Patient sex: M
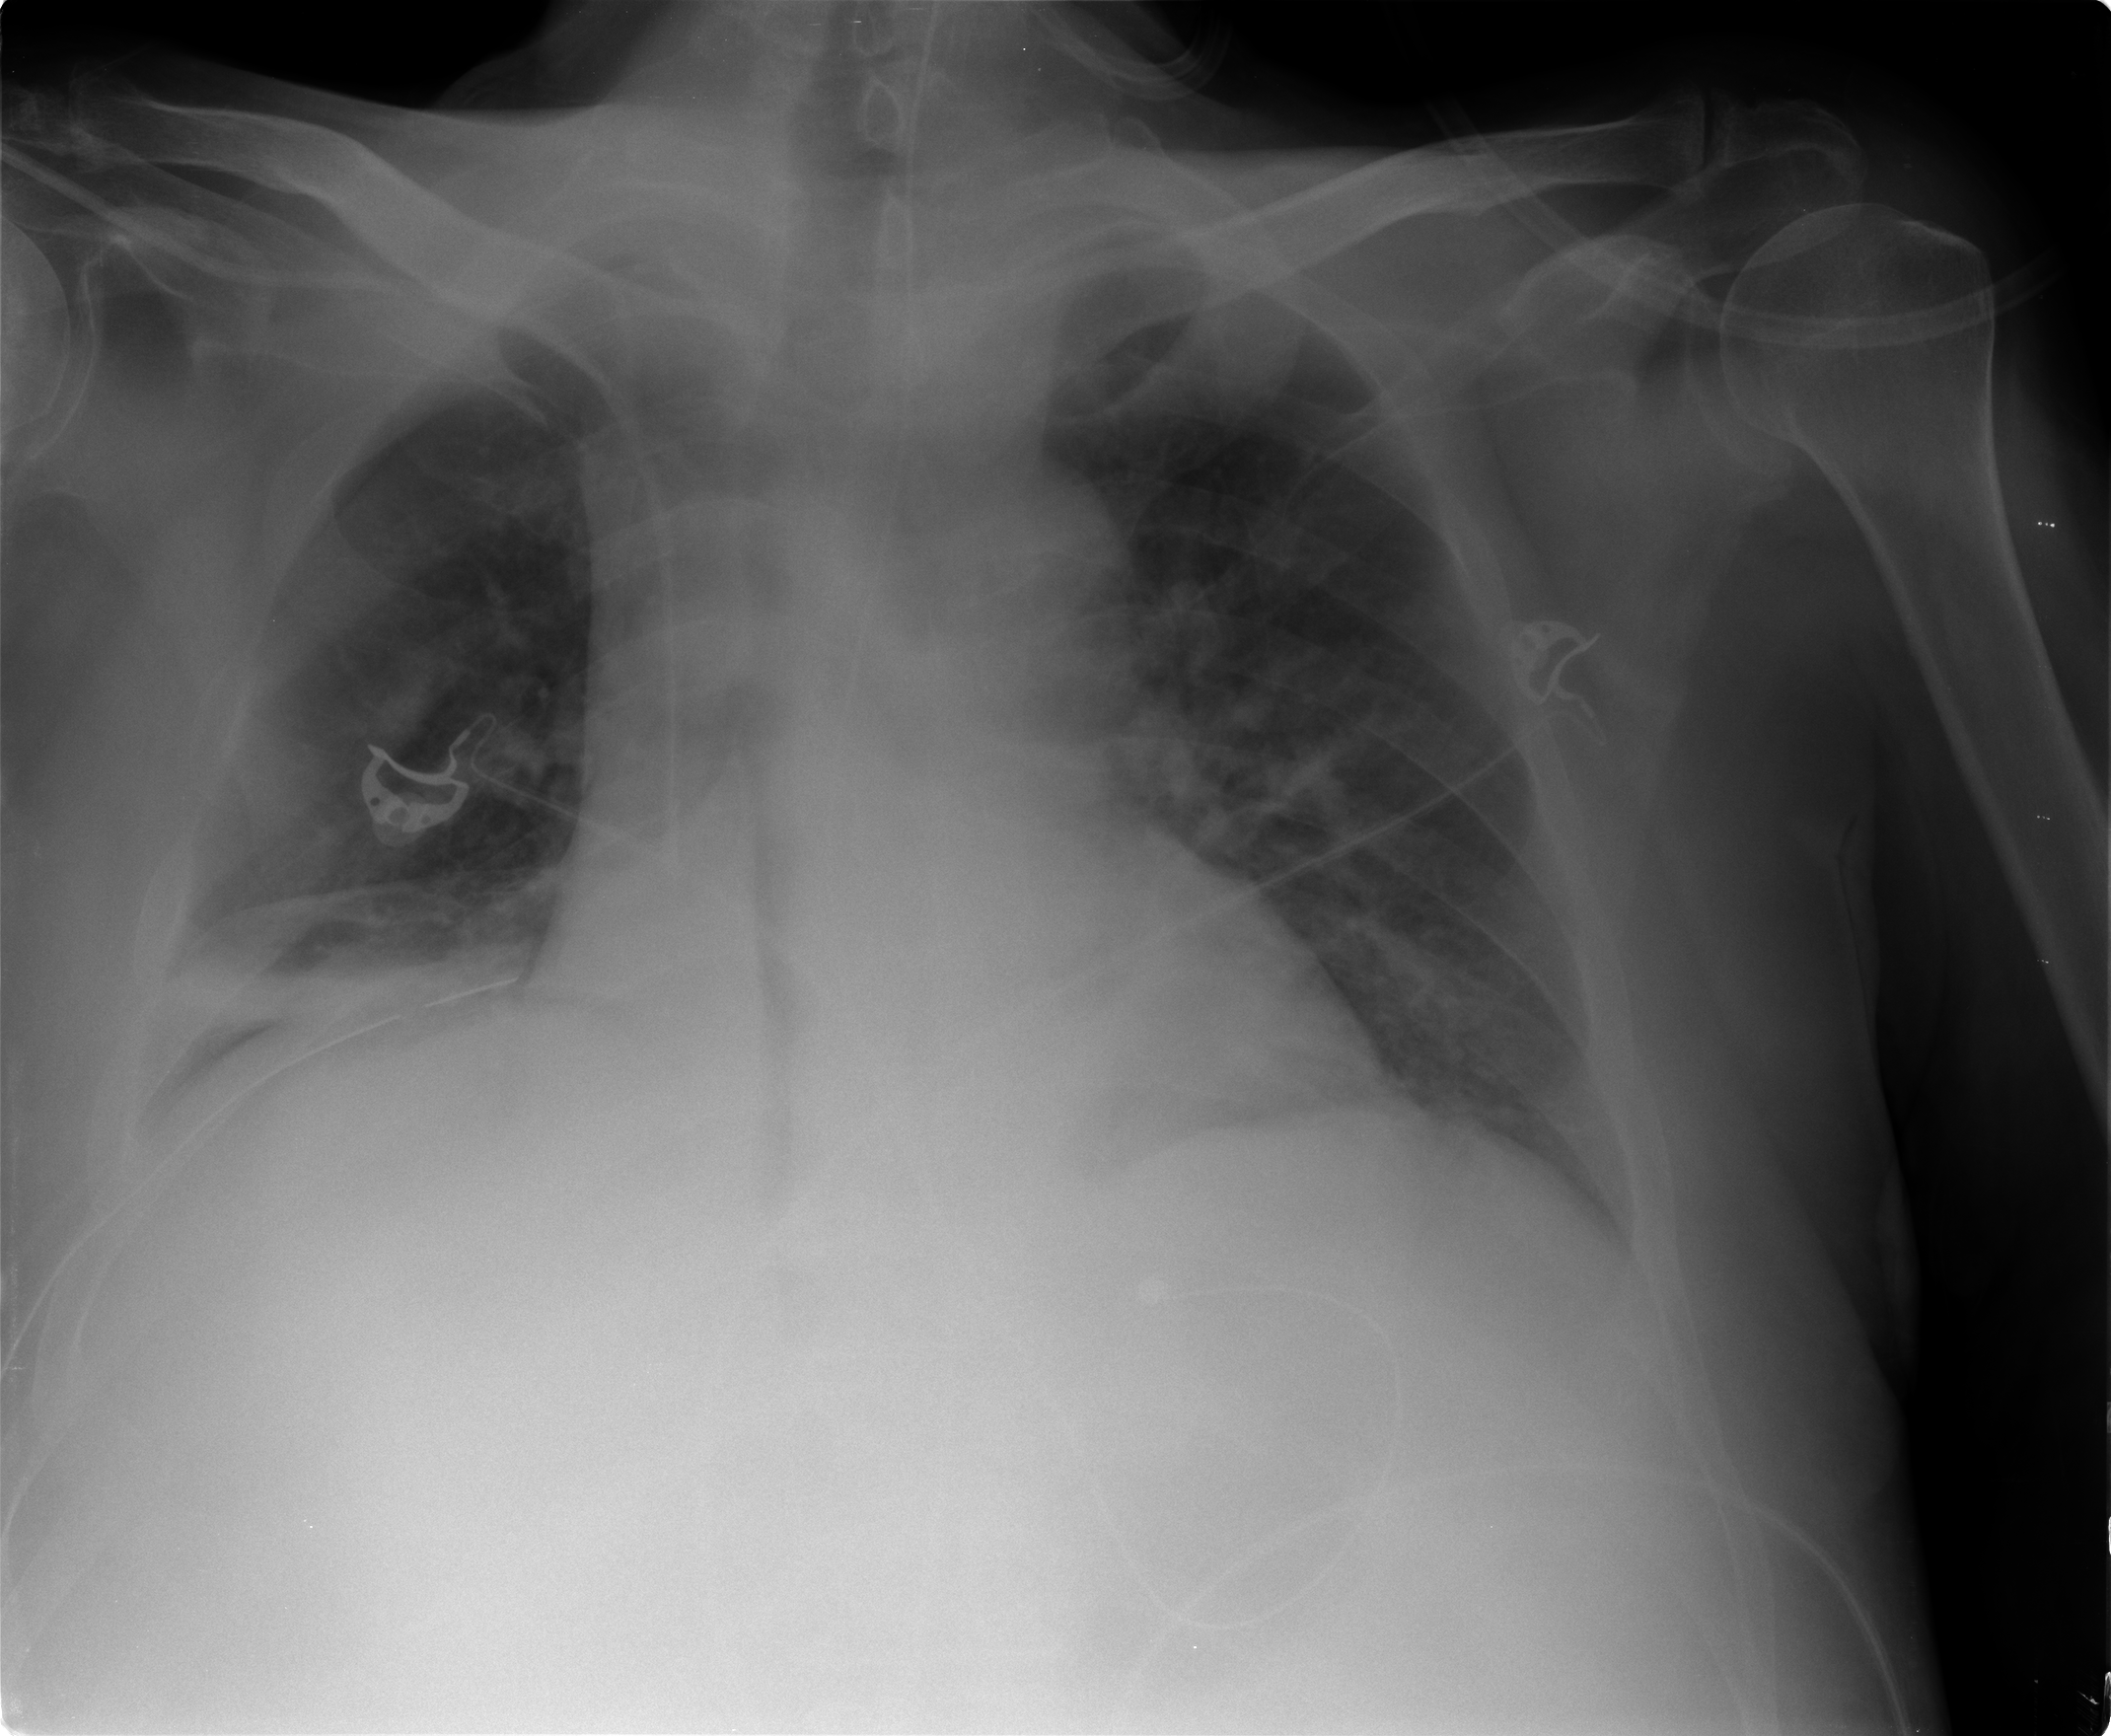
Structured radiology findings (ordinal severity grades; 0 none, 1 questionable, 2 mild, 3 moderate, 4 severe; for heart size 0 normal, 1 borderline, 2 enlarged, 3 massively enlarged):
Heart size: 1
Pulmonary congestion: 2
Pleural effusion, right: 0
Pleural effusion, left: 0
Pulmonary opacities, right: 2
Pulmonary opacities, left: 0
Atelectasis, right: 2
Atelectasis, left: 2